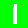
Digit: 1